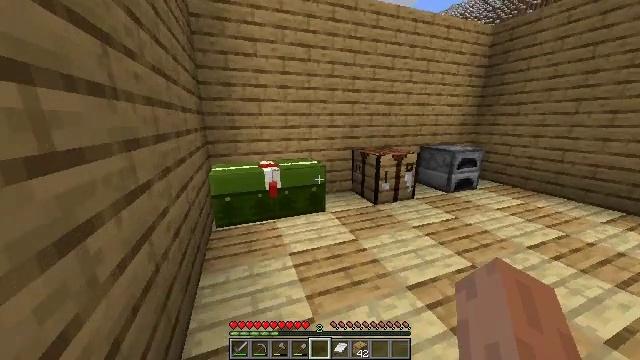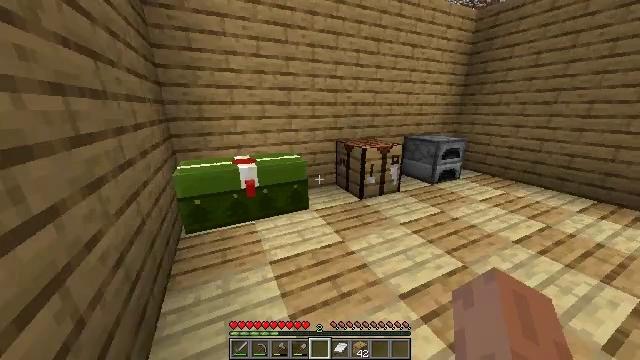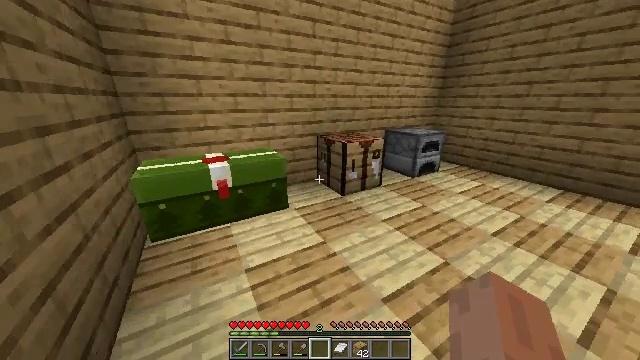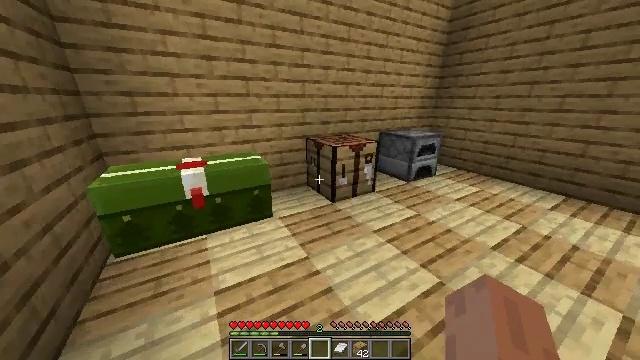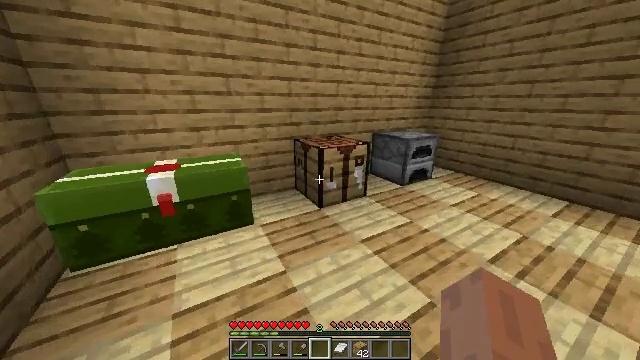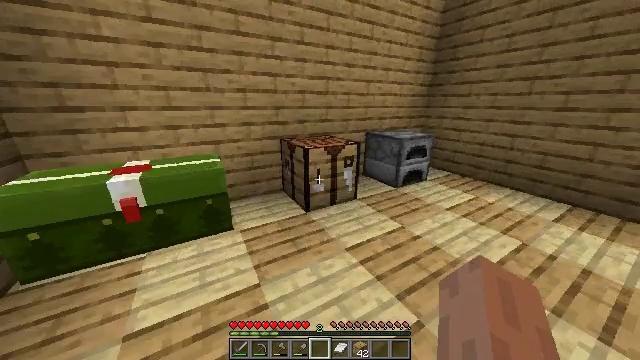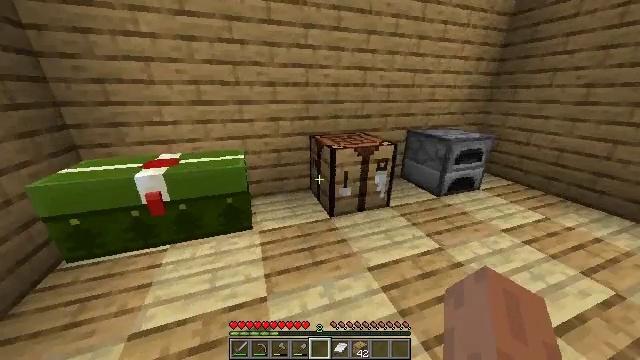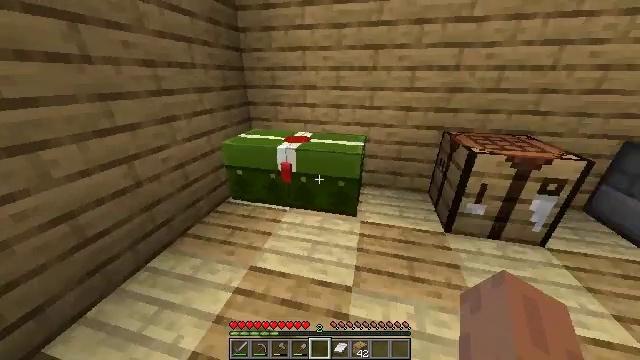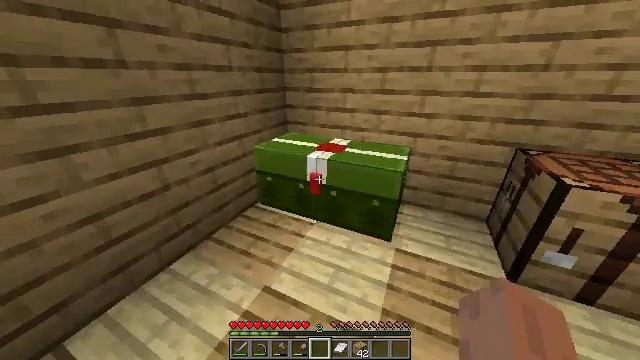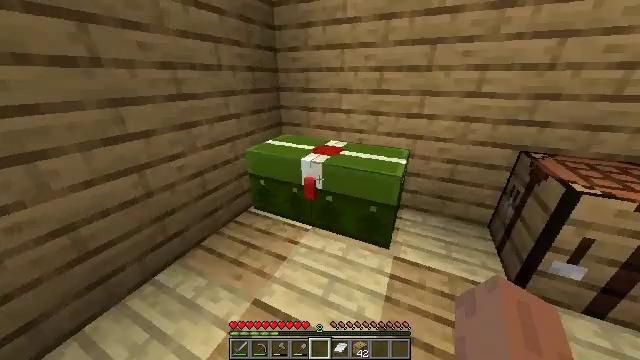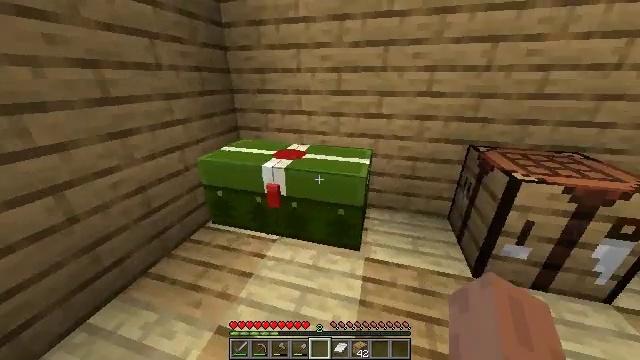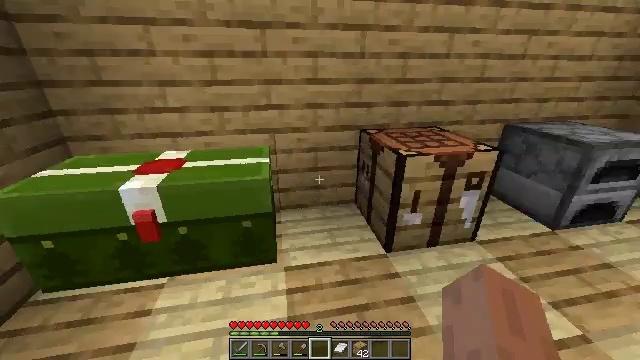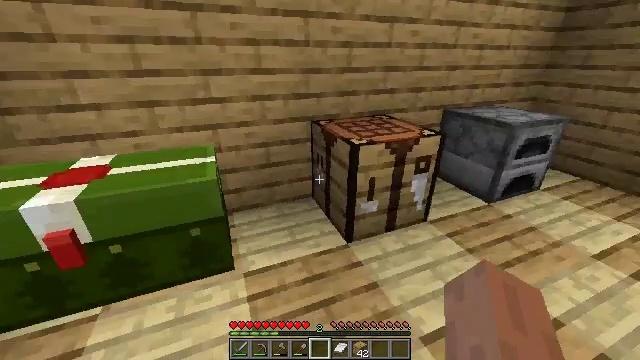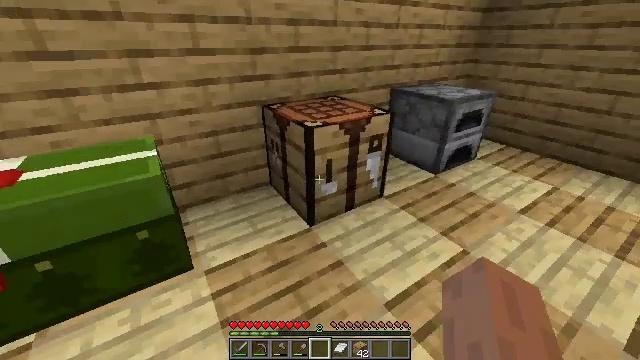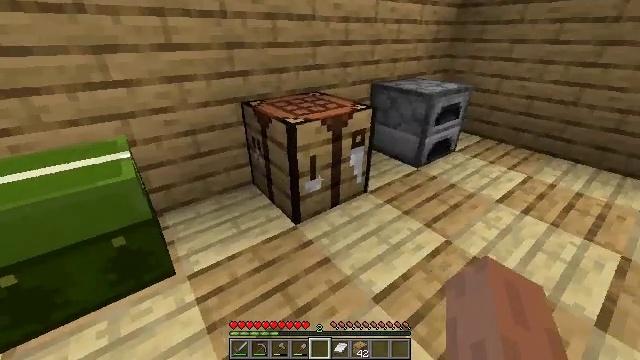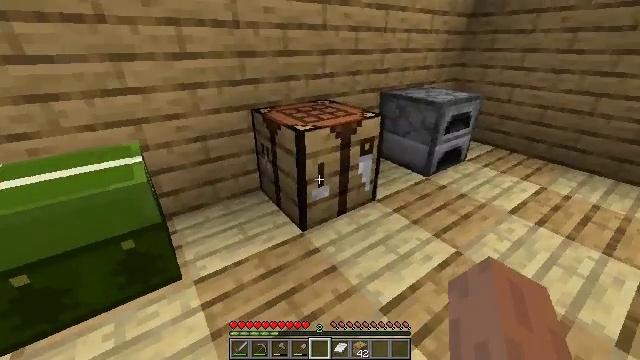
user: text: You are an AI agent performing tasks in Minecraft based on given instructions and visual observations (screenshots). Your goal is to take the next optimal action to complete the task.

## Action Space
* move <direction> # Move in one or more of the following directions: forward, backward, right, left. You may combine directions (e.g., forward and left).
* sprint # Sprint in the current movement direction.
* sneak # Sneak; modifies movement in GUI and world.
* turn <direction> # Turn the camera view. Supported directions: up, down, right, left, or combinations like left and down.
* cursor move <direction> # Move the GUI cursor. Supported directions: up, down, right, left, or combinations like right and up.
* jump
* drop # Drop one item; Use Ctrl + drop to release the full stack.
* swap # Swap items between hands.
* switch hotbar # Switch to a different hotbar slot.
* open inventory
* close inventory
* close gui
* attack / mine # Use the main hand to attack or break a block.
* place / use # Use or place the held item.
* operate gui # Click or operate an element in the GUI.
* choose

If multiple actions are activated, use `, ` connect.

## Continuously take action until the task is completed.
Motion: motion action
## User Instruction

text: Open the crafting table and craft an oak pressure plate with oak planks.
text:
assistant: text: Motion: move forward and move right, turn right and down
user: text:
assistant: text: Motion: move forward and move right, turn right and down
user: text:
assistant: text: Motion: move forward and move right
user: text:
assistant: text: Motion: move forward and move right
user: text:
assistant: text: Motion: move forward and move right
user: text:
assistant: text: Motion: move forward, turn left and down
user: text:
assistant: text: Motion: move forward, turn left and down
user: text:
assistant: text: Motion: move forward, turn left
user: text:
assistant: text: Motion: no_op
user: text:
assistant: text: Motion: turn right
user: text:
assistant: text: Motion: turn right
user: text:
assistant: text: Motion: turn right and down
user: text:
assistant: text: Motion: turn right and down
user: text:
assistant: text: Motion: turn right
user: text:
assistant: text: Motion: turn left and up
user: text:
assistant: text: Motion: turn left
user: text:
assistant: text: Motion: turn left
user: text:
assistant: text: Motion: turn left
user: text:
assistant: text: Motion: turn left, use / place
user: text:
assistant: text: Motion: use / place
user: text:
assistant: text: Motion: use / place
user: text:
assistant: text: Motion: no_op
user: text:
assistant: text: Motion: no_op
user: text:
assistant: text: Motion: cursor move right
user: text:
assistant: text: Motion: no_op
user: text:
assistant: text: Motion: cursor move right and down
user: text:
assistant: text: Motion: cursor move right
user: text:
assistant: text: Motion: cursor move right
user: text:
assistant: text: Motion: close inventory
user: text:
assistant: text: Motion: turn right, close inventory